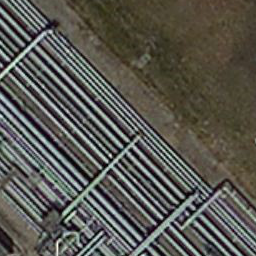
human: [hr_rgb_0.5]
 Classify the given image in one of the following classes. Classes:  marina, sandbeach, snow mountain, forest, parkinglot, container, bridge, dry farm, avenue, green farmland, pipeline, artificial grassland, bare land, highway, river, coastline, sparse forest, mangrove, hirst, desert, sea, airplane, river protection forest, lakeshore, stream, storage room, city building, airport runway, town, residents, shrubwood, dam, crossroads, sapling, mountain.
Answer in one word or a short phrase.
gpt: pipeline